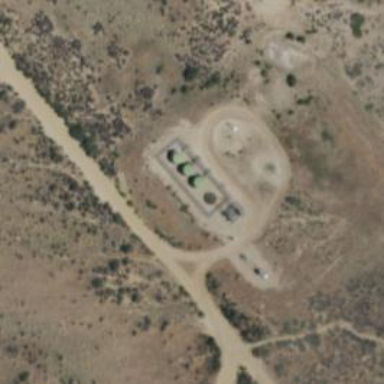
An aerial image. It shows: Storage tank that is man-made.